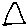
Label: triangle